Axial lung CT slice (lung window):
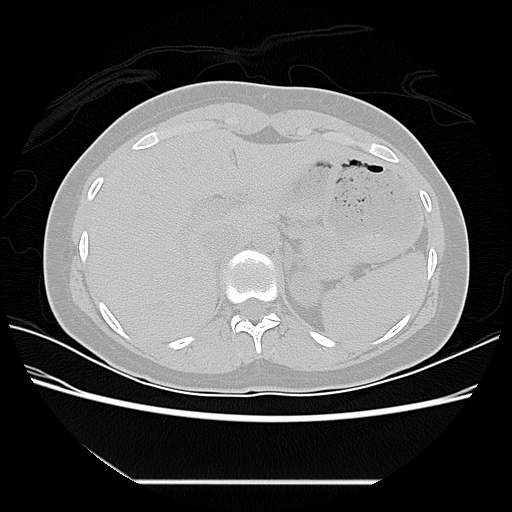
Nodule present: no